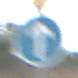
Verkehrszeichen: VorgeschriebeneFahrtrichtungGeradeaus
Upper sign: VorfahrtGewaehren
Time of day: Midday
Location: Outdoor (Nature)
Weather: PartlyCloudy
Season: NotSpecified
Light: Natural